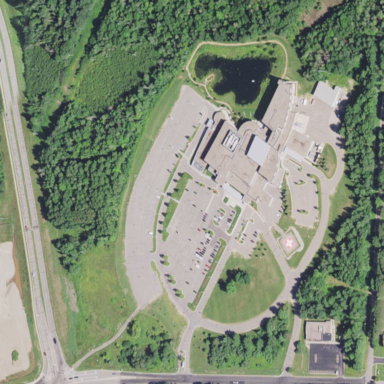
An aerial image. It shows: Healthcare facility identified as hospital.